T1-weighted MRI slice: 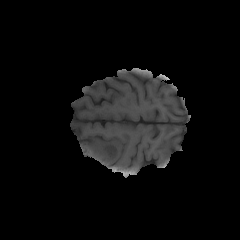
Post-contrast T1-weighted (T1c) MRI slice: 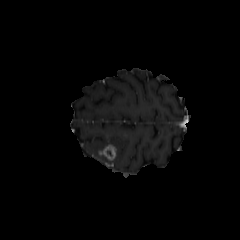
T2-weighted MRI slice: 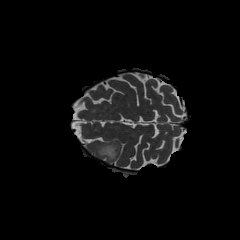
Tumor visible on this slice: yes